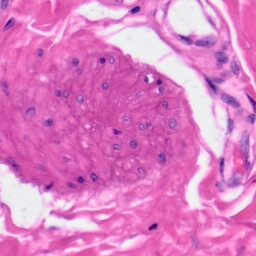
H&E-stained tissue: Skin